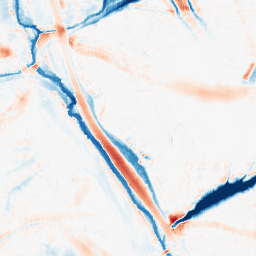
Category: morphological
Decomposition family: morphological_ellipse
Decomposition parameters: operation: average
width: 30
height: 30
Upsampling method: lanczos
Upsampling parameters: scale: 4
Upsampling scale: 4